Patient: sex M, age 49
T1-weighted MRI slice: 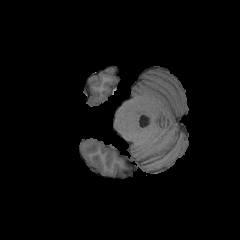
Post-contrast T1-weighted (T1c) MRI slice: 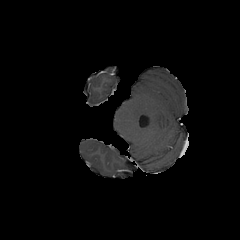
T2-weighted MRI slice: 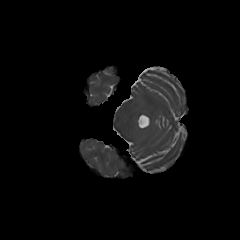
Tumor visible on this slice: no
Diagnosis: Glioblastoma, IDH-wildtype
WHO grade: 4